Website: bh-photo
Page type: address-validator
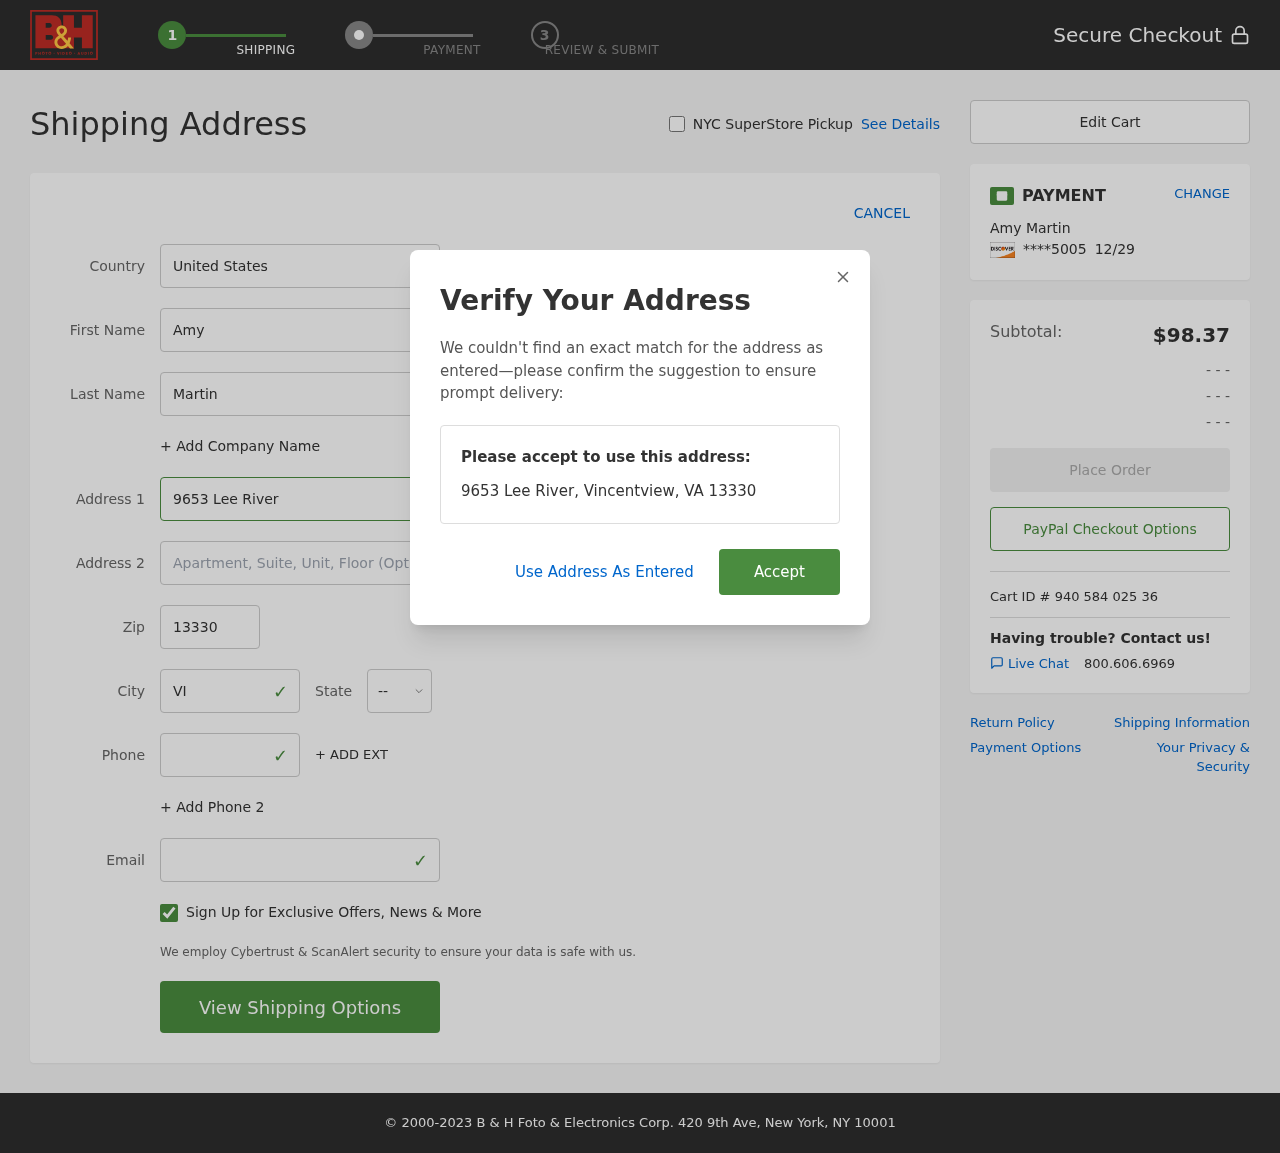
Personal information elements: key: PII_CARD_EXPIRY
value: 12/29
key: PII_CARD_LAST4
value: ****5005
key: PII_CITY
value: Vincentview
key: PII_COUNTRY
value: United States
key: PII_EMAIL
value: amartin@hotmail.com
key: PII_FIRSTNAME
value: Amy
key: PII_FULLNAME
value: Amy Martin
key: PII_LASTNAME
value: Martin
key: PII_PHONE
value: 3424041319
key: PII_POSTCODE
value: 13330
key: PII_STATE_ABBR
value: VA
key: PII_STREET
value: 9653 Lee River
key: PII_CITY_STATE_ZIP
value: Vincentview, VA 13330
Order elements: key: ORDER_SUBTOTAL
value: $98.37
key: ORDER_ID
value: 940 584 025 36